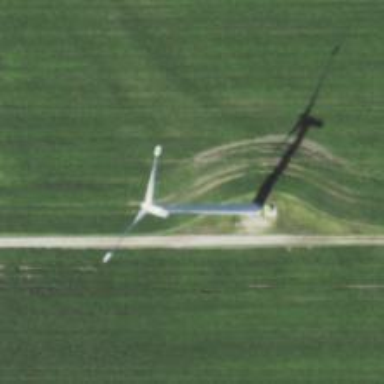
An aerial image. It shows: Wind generator using wind turbines of horizontal axis.